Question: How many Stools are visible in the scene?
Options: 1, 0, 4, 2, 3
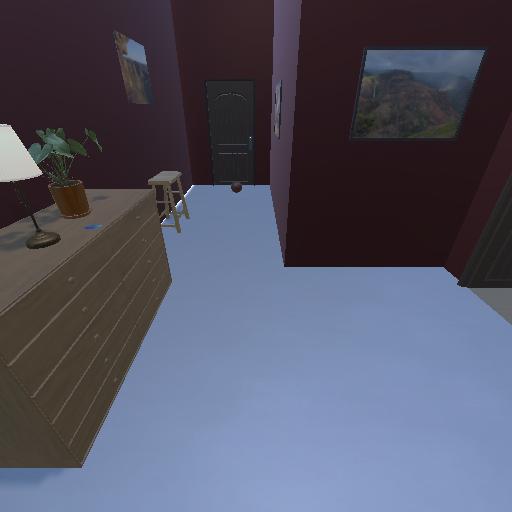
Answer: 1